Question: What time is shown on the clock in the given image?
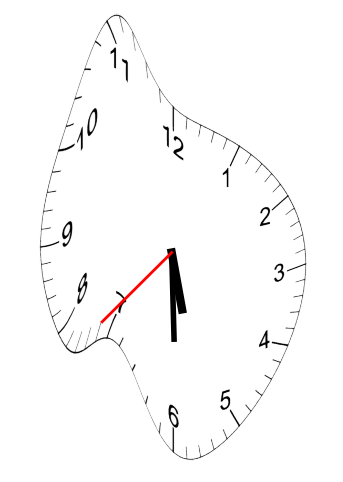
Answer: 05:29:37